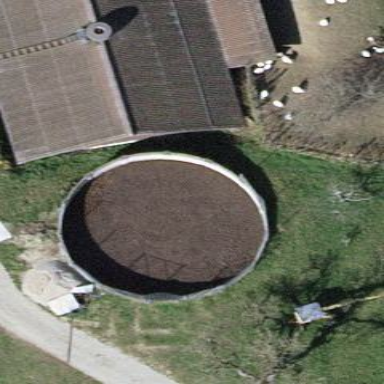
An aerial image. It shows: Storage tank that is man-made.